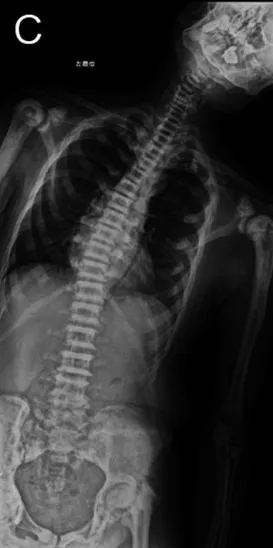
Preoperative X-ray images of the spine. Right lateral flexion.
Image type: radiology (x_ray)